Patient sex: M
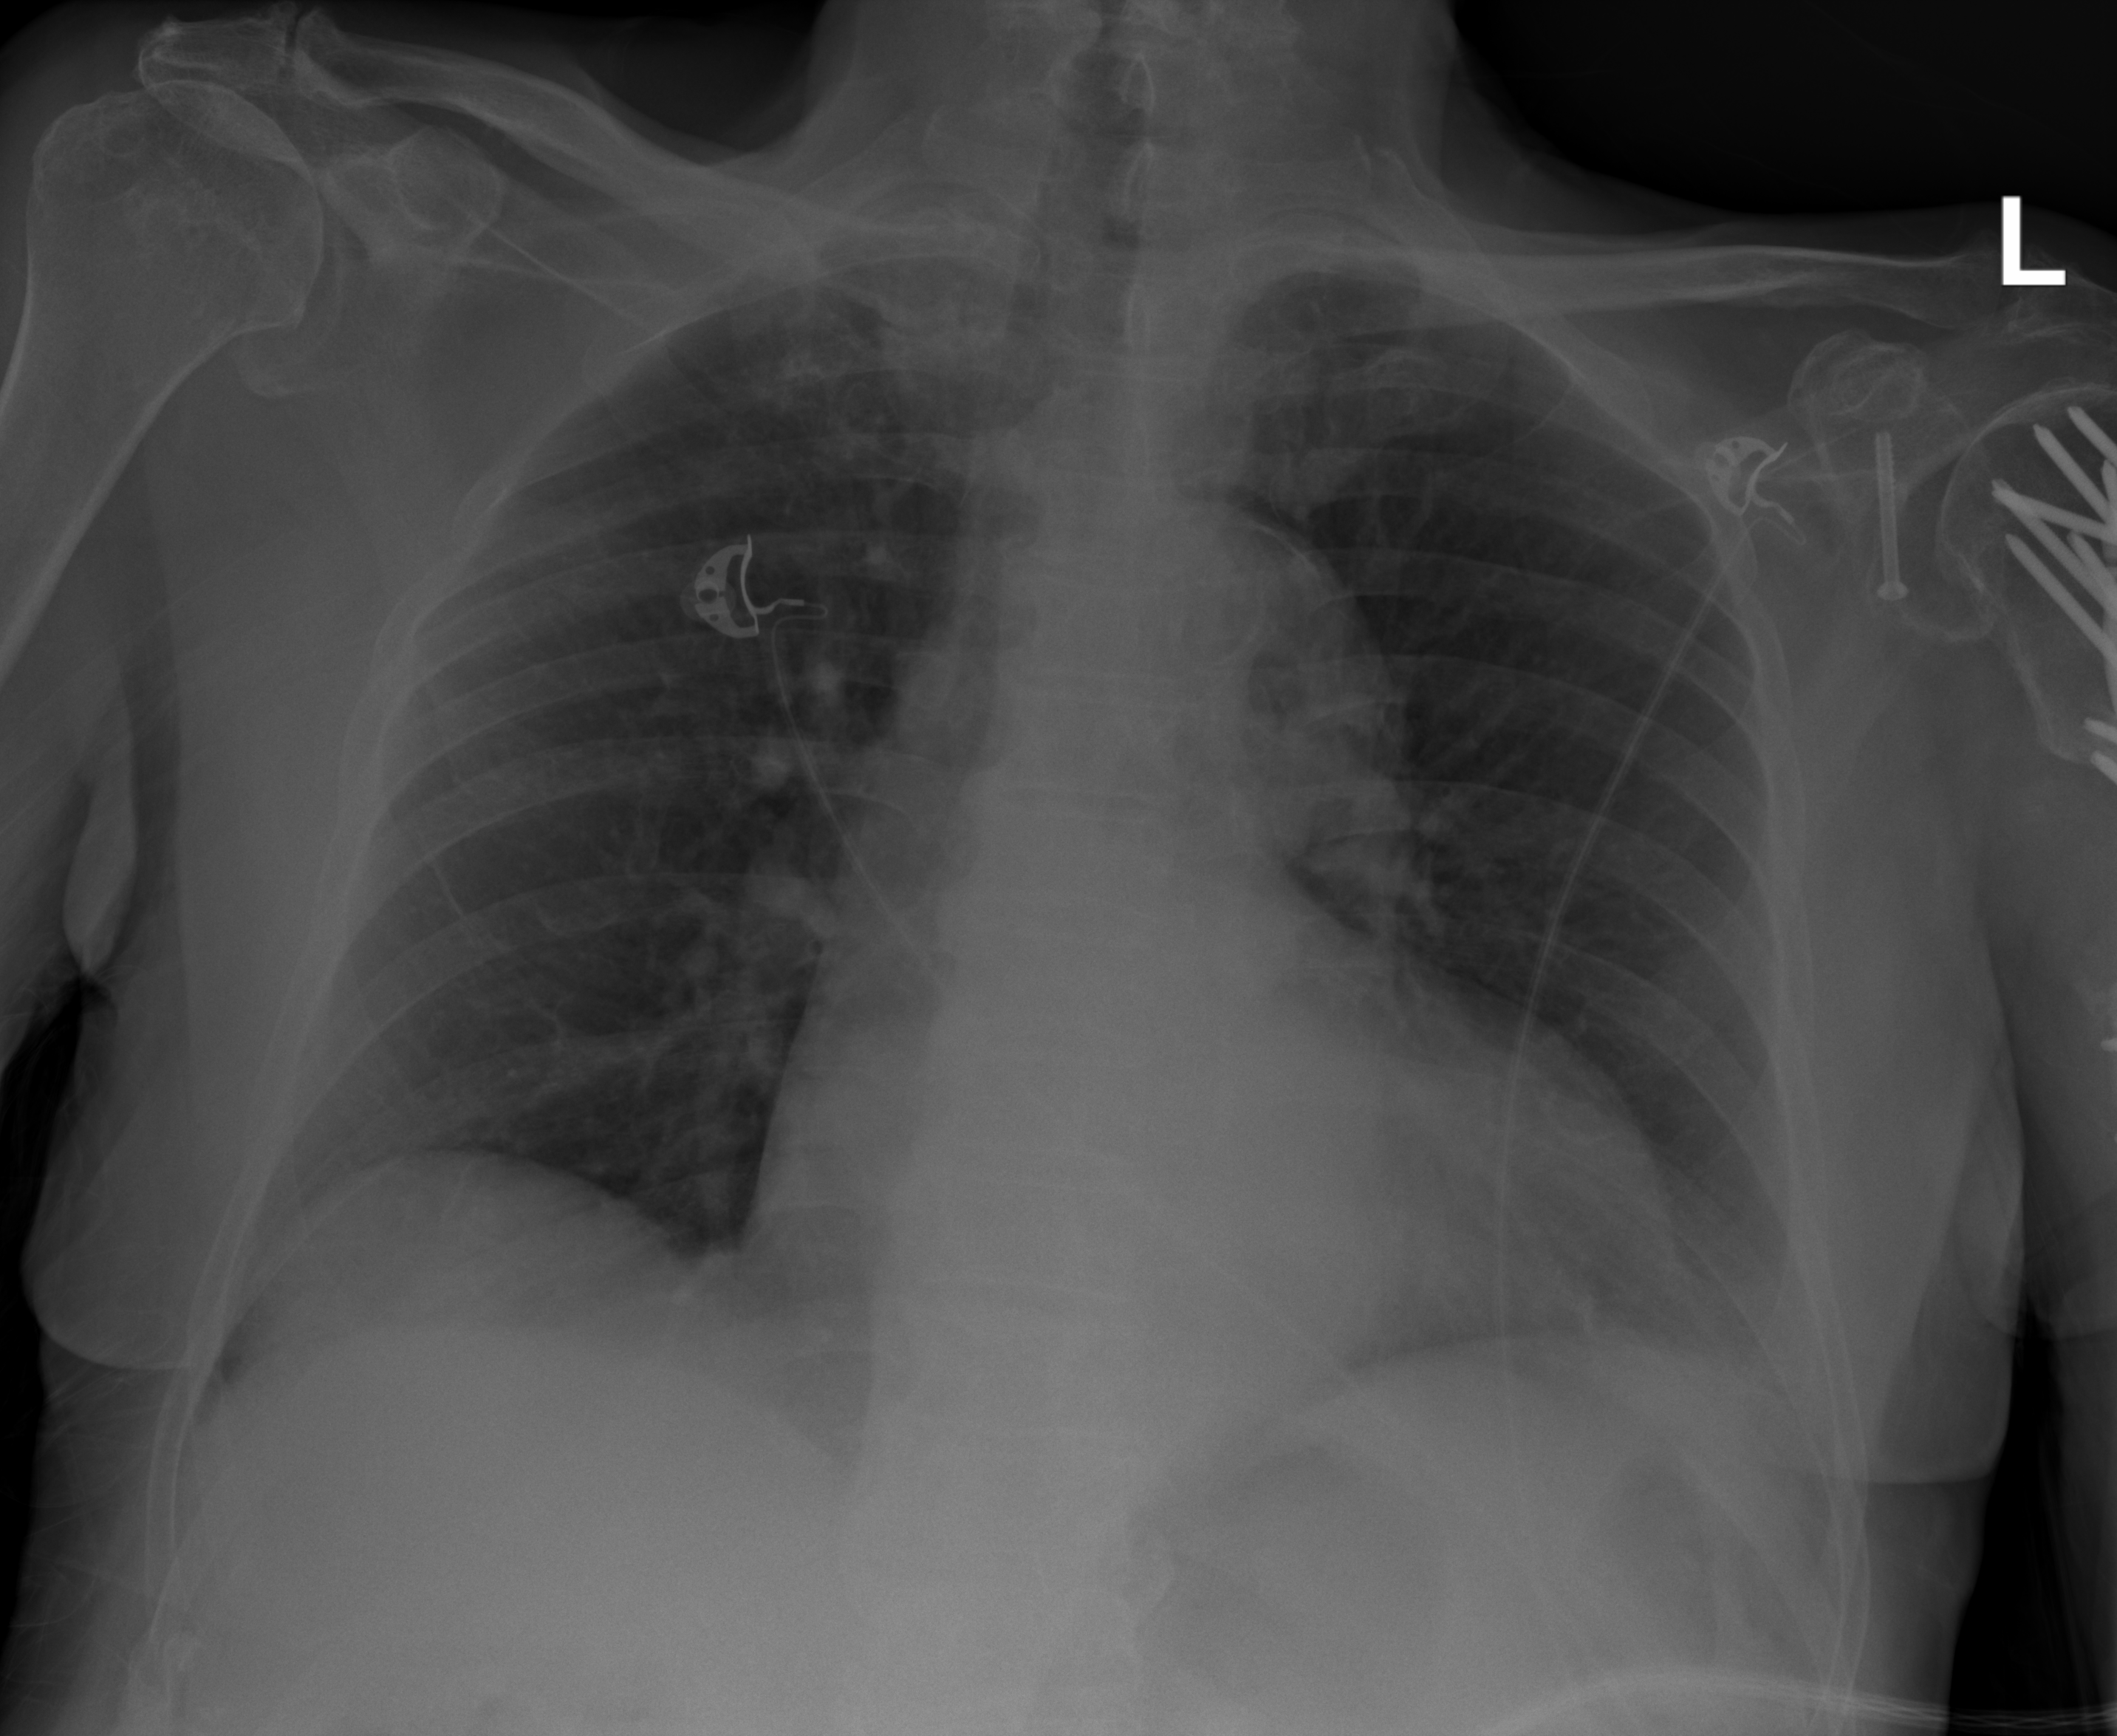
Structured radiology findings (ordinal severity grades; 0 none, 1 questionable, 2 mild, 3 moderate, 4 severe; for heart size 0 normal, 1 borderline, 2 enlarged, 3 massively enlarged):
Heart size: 1
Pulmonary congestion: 0
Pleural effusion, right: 2
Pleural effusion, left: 2
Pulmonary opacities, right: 0
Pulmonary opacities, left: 0
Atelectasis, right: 2
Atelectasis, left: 2